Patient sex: M
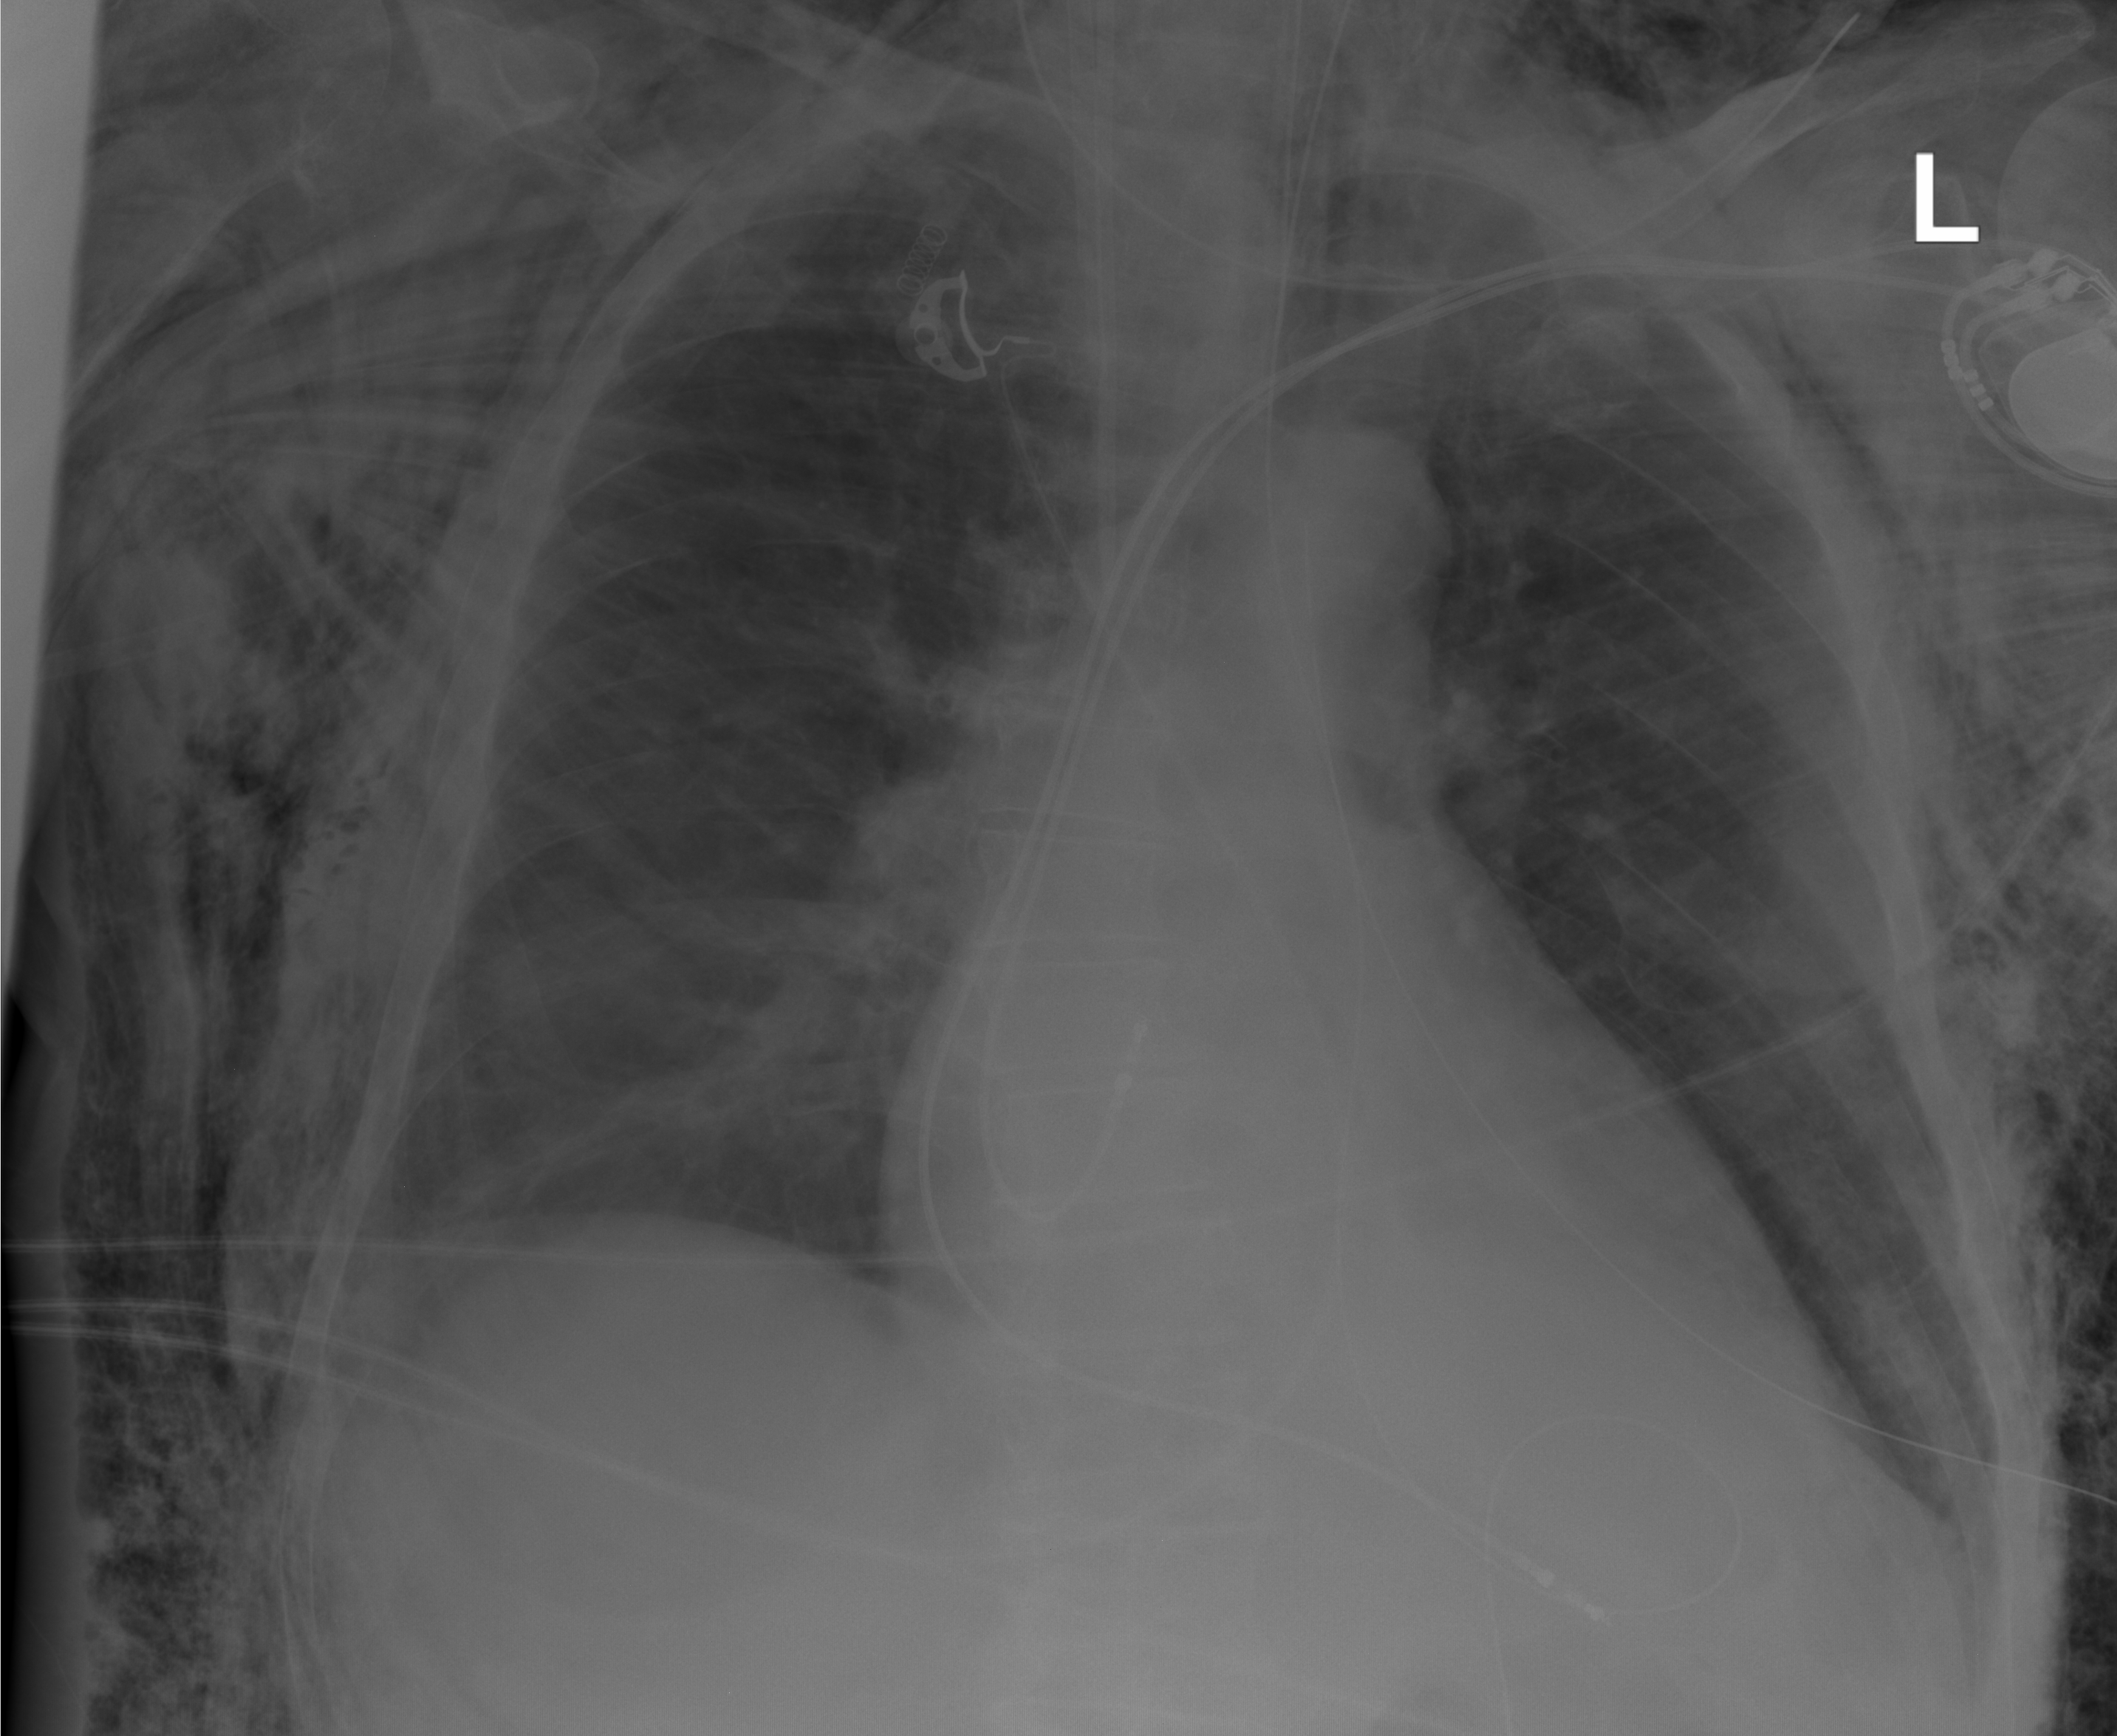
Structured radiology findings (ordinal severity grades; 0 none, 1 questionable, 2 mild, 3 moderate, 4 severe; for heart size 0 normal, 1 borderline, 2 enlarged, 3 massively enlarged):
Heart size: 1
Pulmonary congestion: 0
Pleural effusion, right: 0
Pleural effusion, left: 2
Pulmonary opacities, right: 0
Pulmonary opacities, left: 0
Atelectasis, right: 0
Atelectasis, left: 0